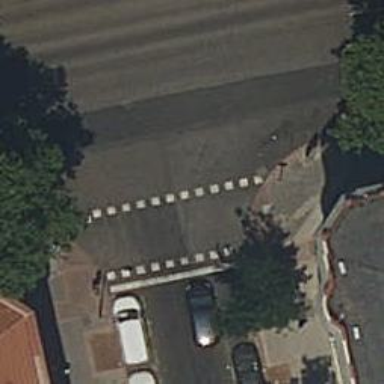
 there are traffic signals and zebra crossing."